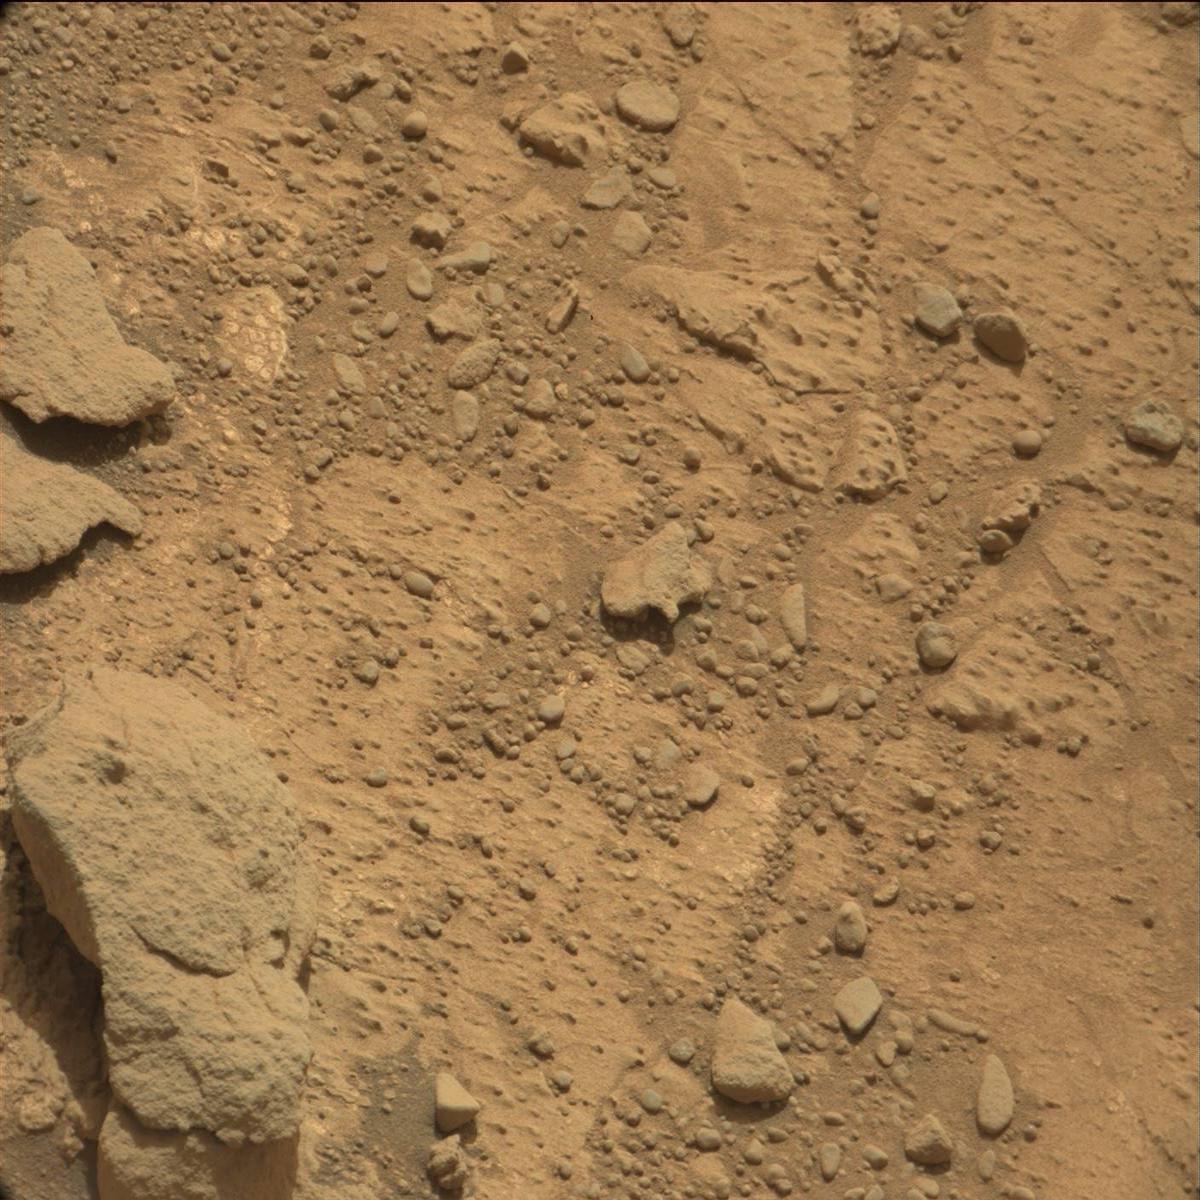
Terrain classes present: Bedrock, Rock, Sand / Soil